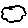
Label: cloud